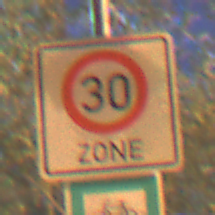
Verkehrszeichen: BeginnZone30
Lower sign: SackgasseRadverkehrDurchlaessig
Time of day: Night
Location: Outdoor (Urban)
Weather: PartlyCloudy
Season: NotSpecified
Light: Artificial